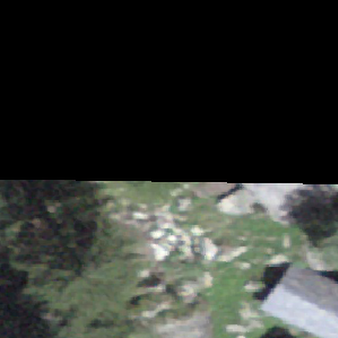
Label: other